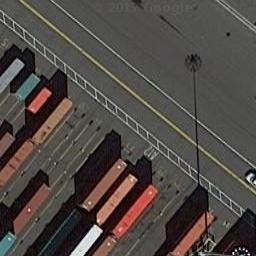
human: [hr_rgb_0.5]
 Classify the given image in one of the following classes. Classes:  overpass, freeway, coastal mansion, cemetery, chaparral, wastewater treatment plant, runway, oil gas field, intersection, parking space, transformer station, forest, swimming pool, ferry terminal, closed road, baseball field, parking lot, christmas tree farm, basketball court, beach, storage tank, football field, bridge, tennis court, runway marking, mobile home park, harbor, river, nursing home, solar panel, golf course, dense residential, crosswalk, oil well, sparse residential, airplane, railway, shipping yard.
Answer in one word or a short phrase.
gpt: shipping yard